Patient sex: F
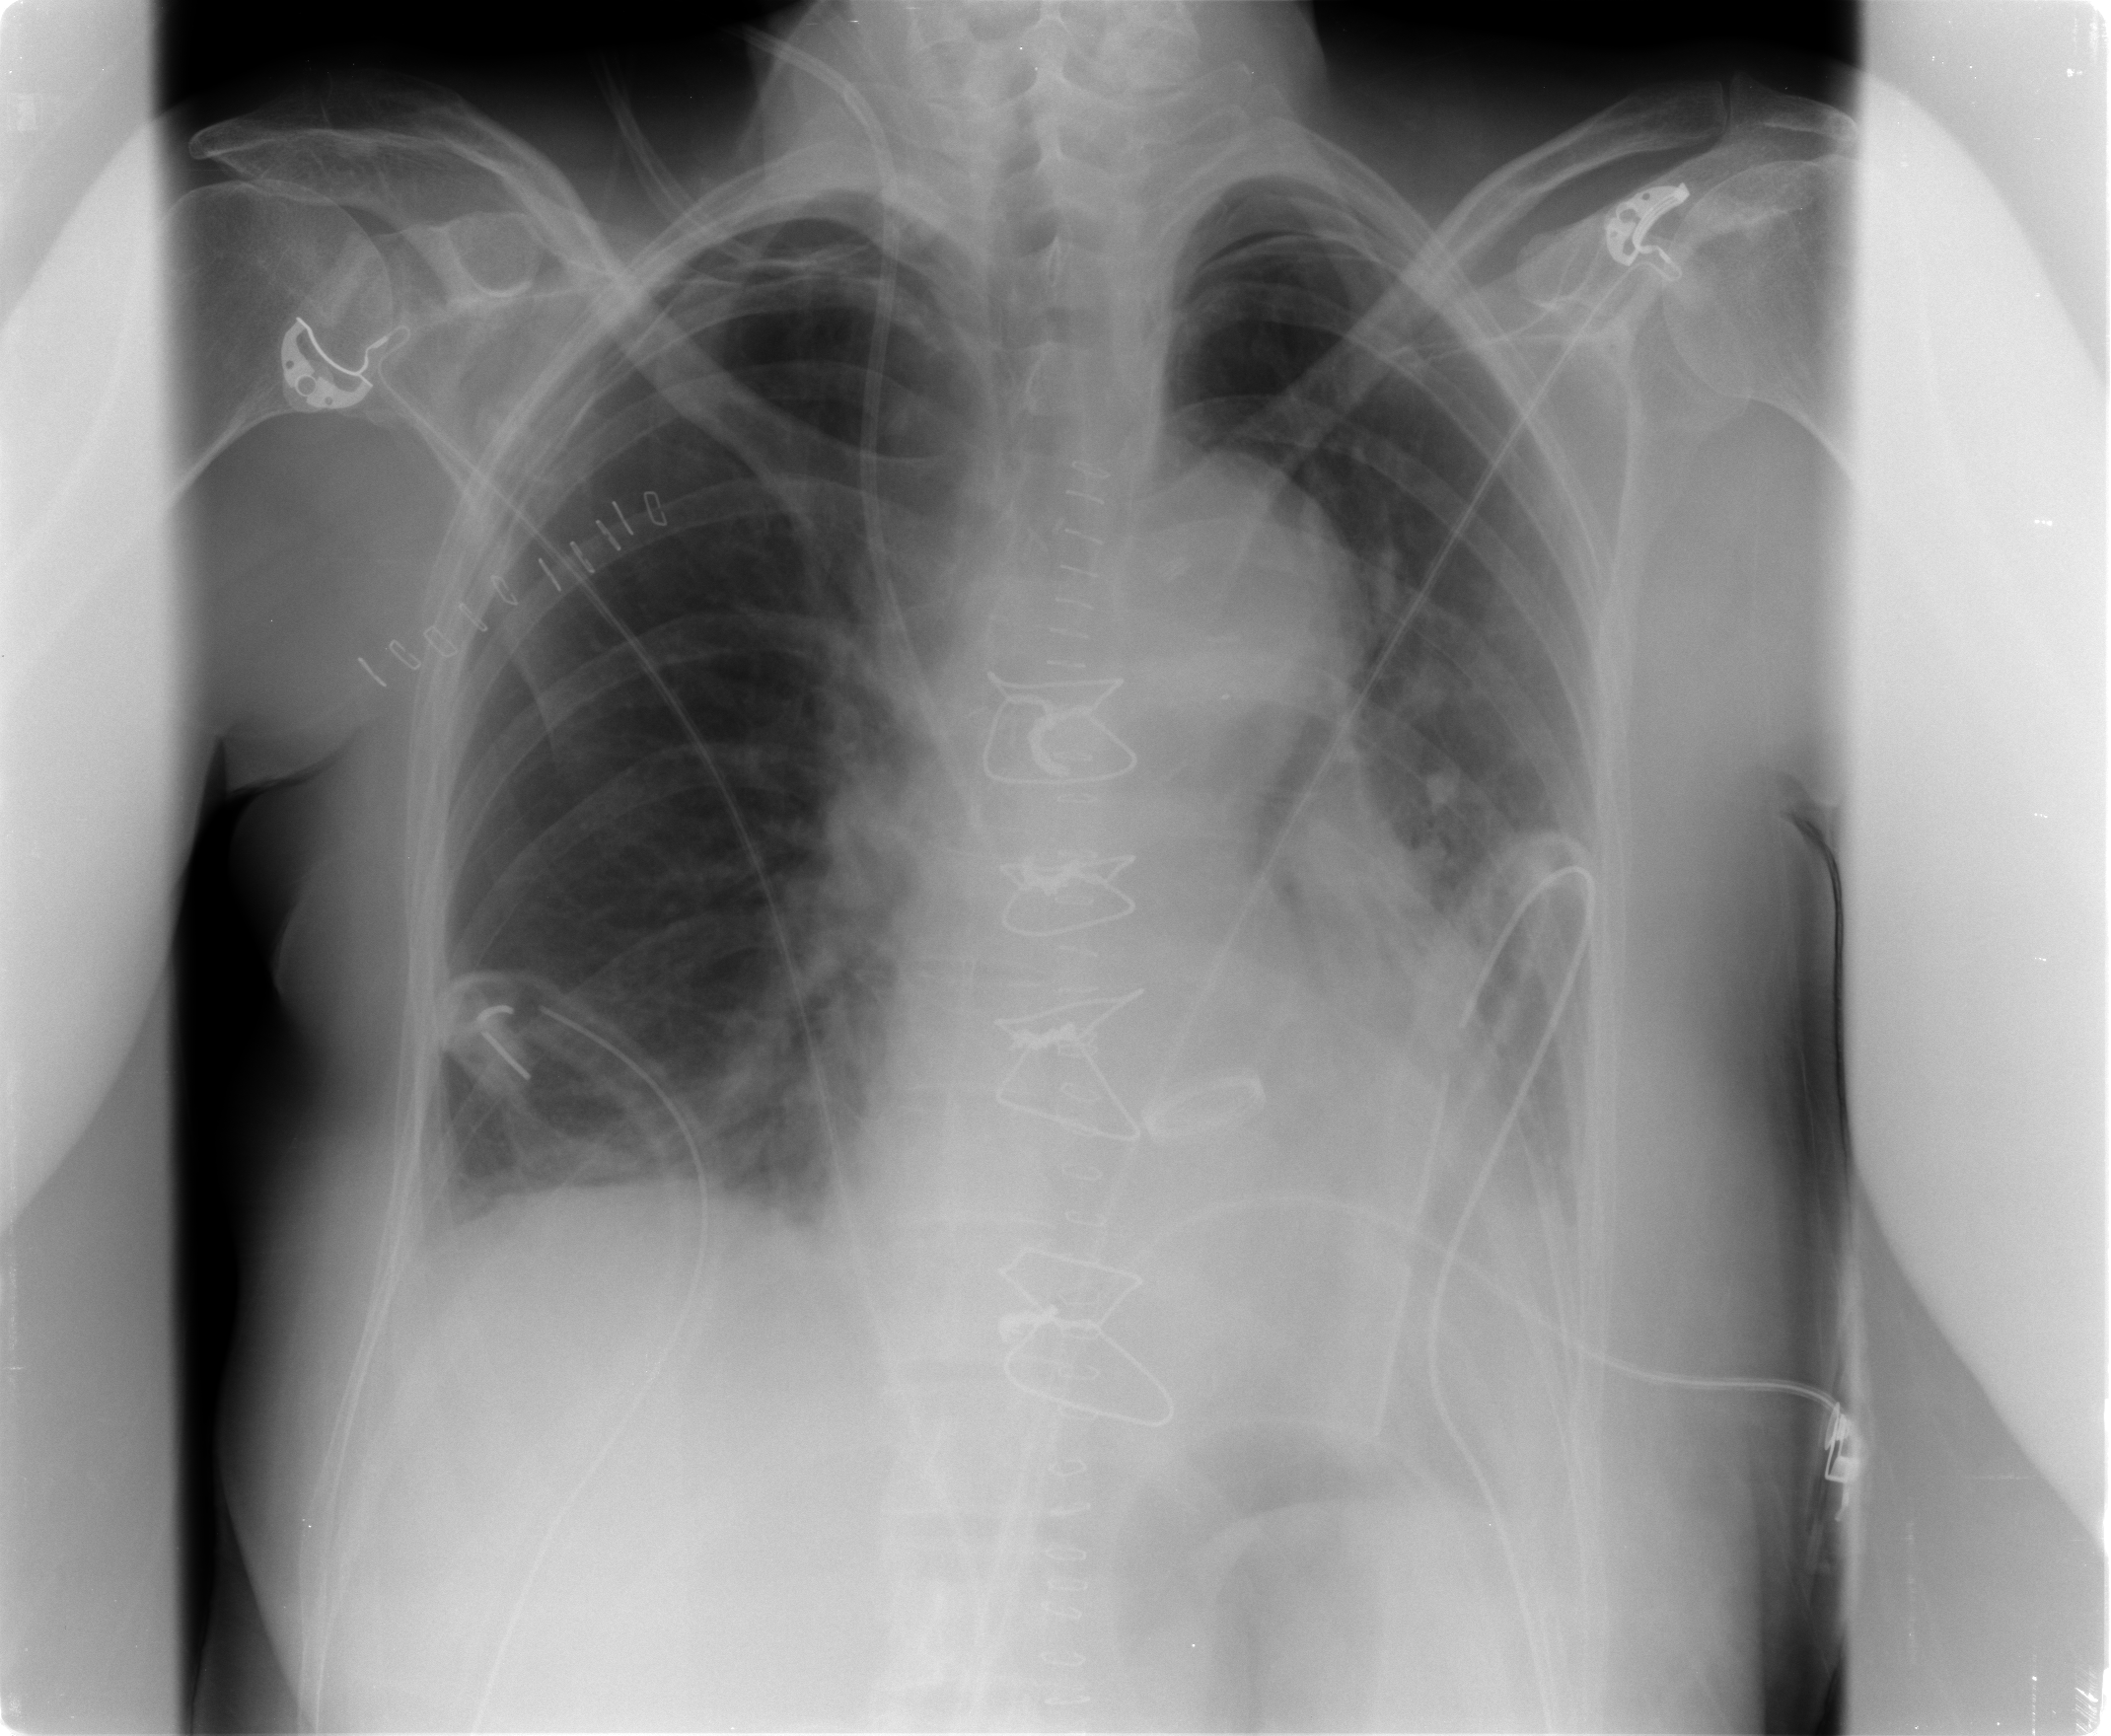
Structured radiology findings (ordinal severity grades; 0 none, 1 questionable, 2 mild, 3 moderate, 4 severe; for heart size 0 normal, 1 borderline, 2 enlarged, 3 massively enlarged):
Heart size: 0
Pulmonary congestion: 2
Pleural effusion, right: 0
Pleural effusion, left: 2
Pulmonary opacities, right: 0
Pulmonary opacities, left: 0
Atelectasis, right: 2
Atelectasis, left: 2